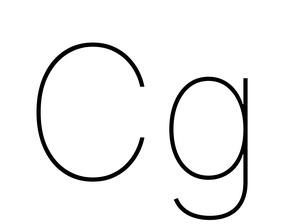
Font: Inter_Thin